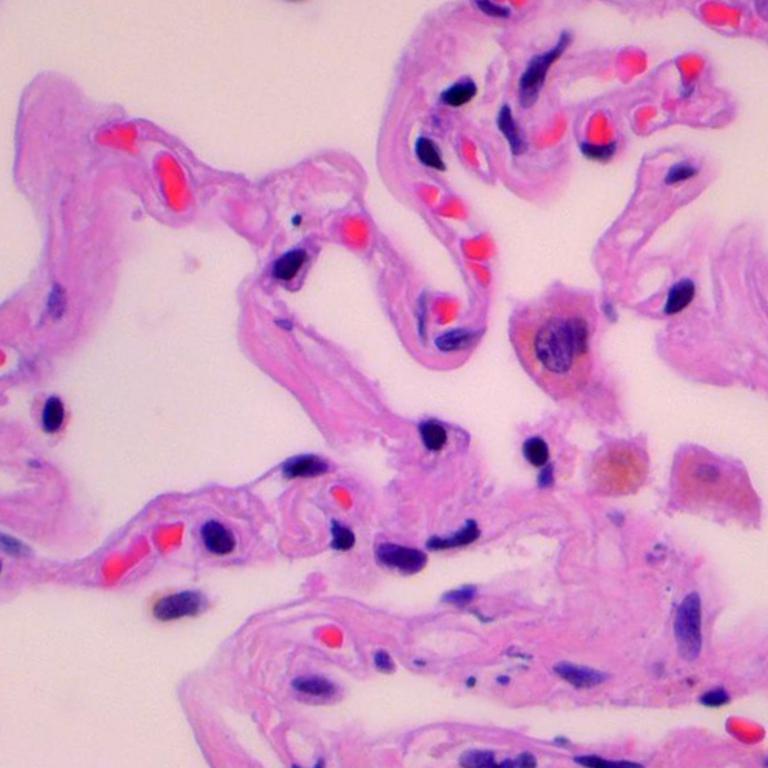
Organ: lung
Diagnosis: benign